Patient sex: M
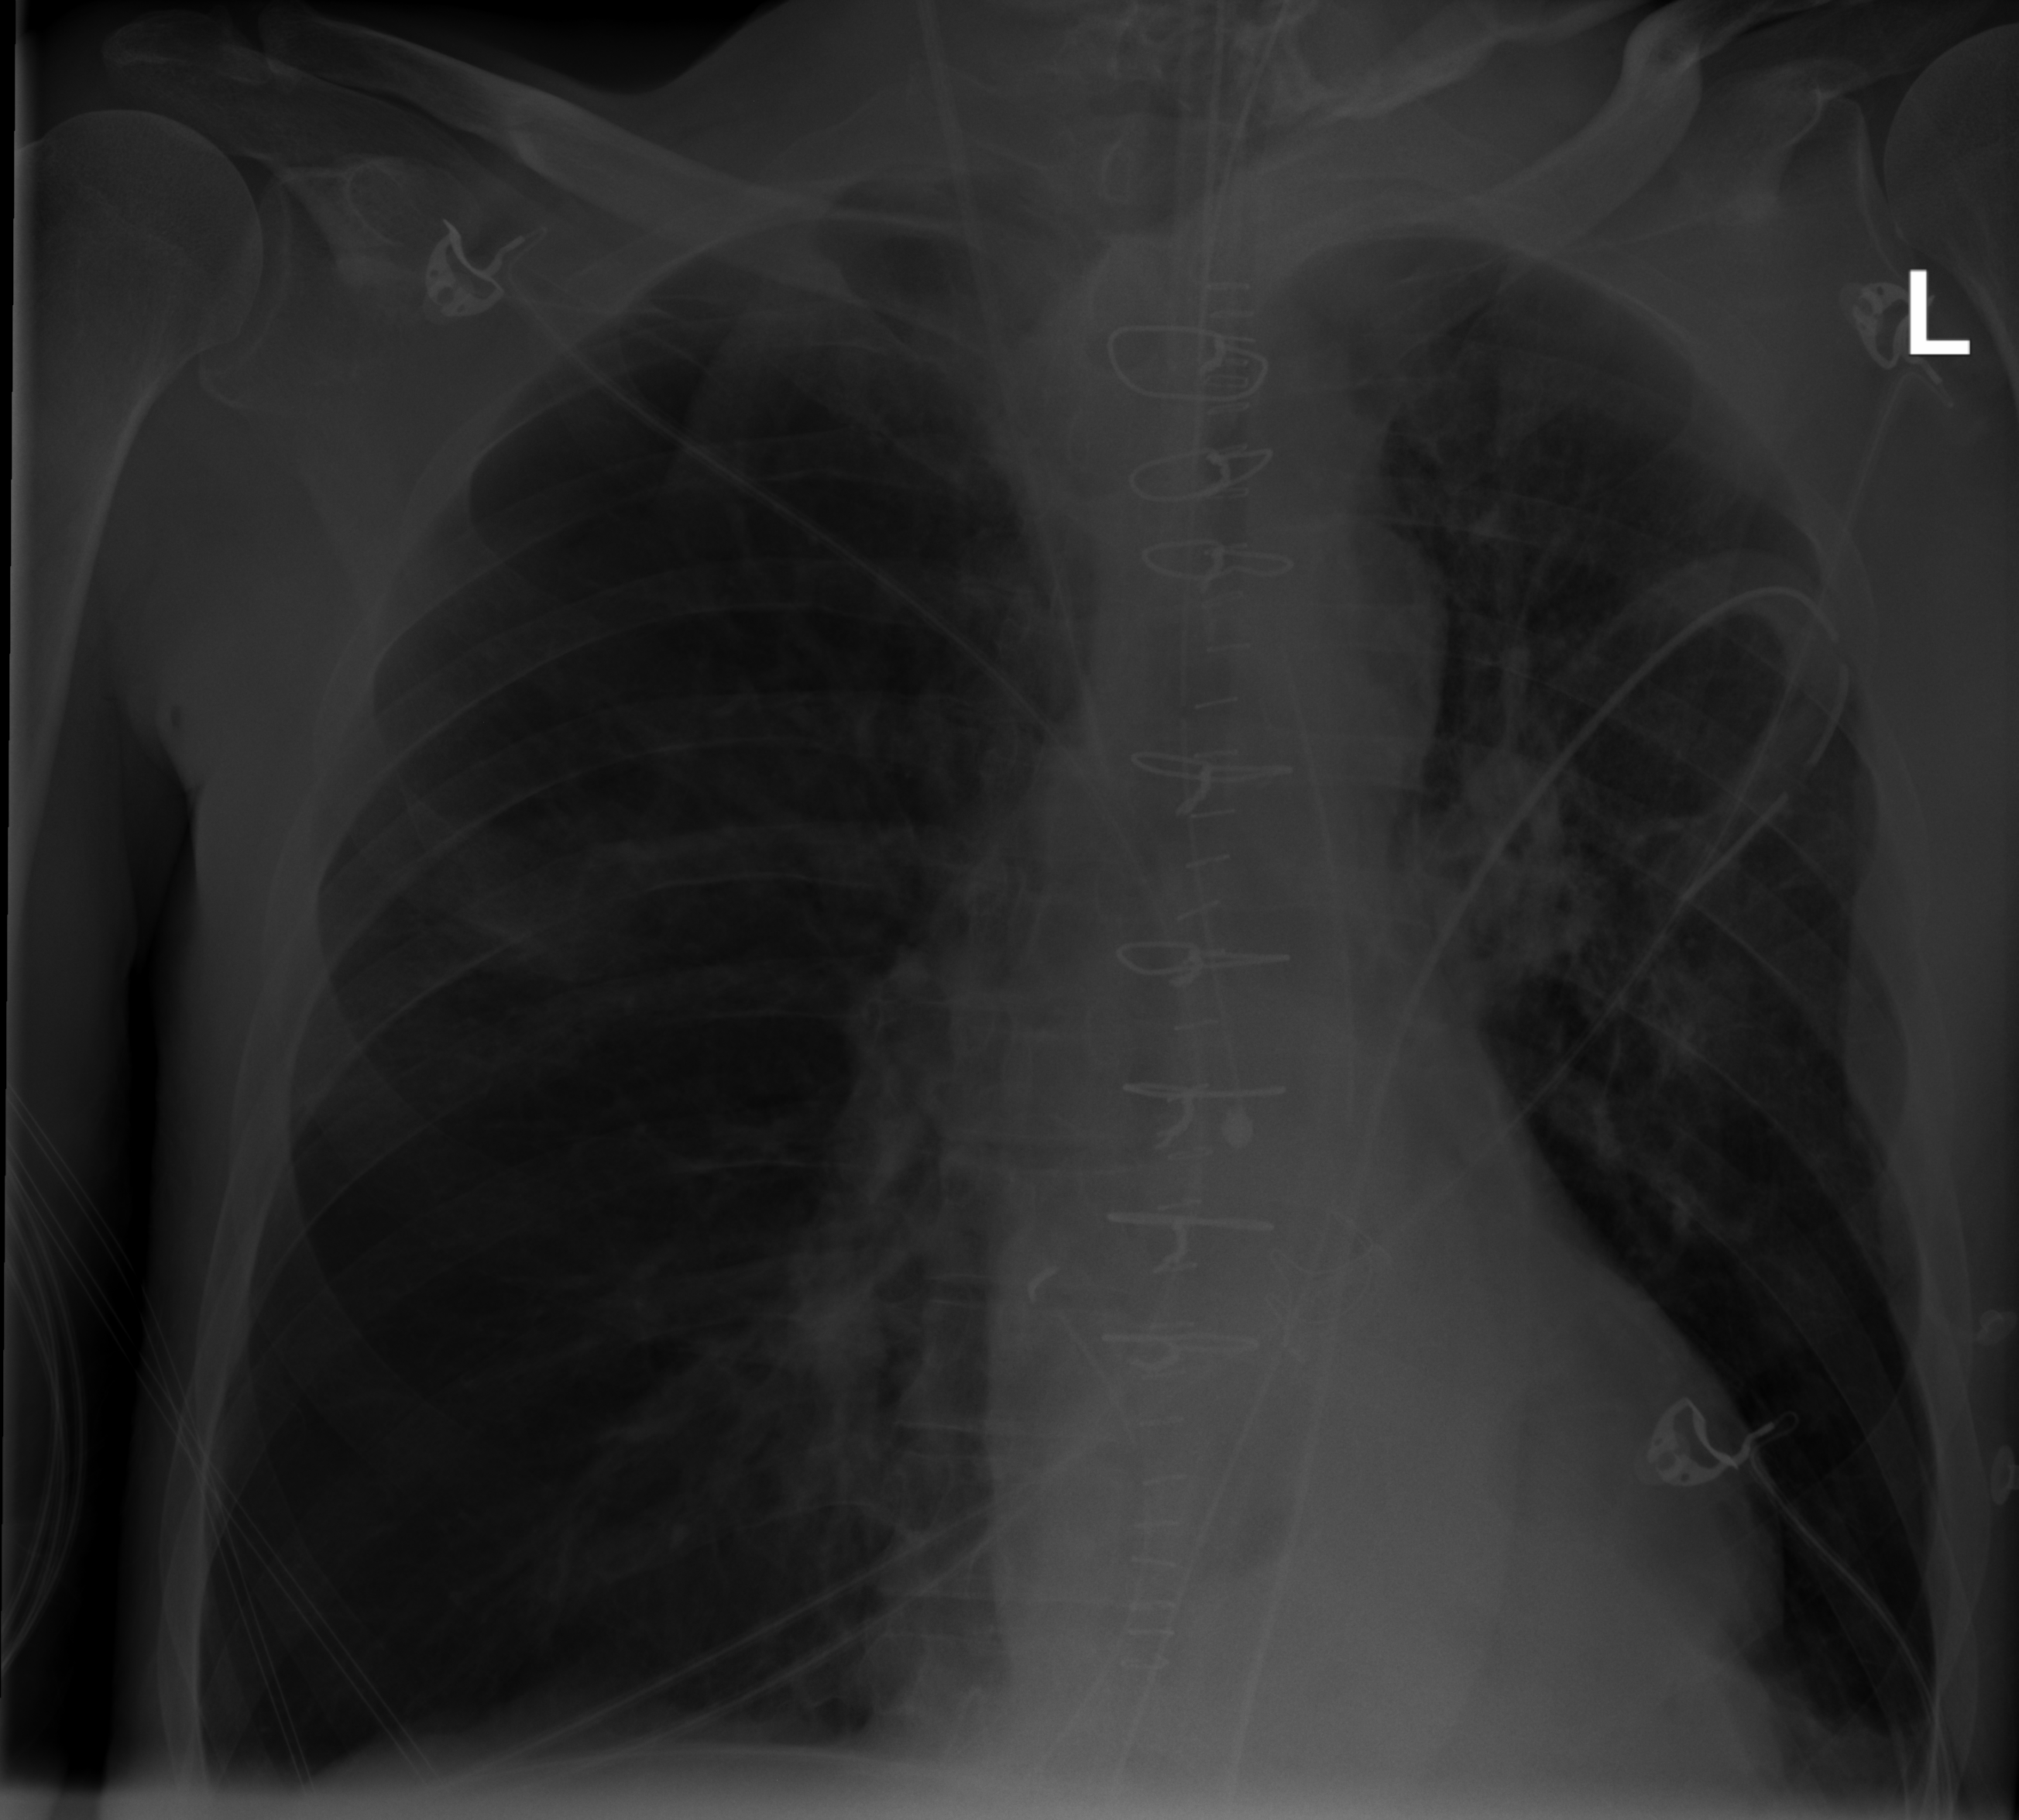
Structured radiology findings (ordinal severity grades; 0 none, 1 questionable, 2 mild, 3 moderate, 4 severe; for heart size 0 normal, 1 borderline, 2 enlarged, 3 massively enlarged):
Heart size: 0
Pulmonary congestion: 0
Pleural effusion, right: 0
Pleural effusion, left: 0
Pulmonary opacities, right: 2
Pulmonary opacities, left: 2
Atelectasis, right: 2
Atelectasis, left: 2